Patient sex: F
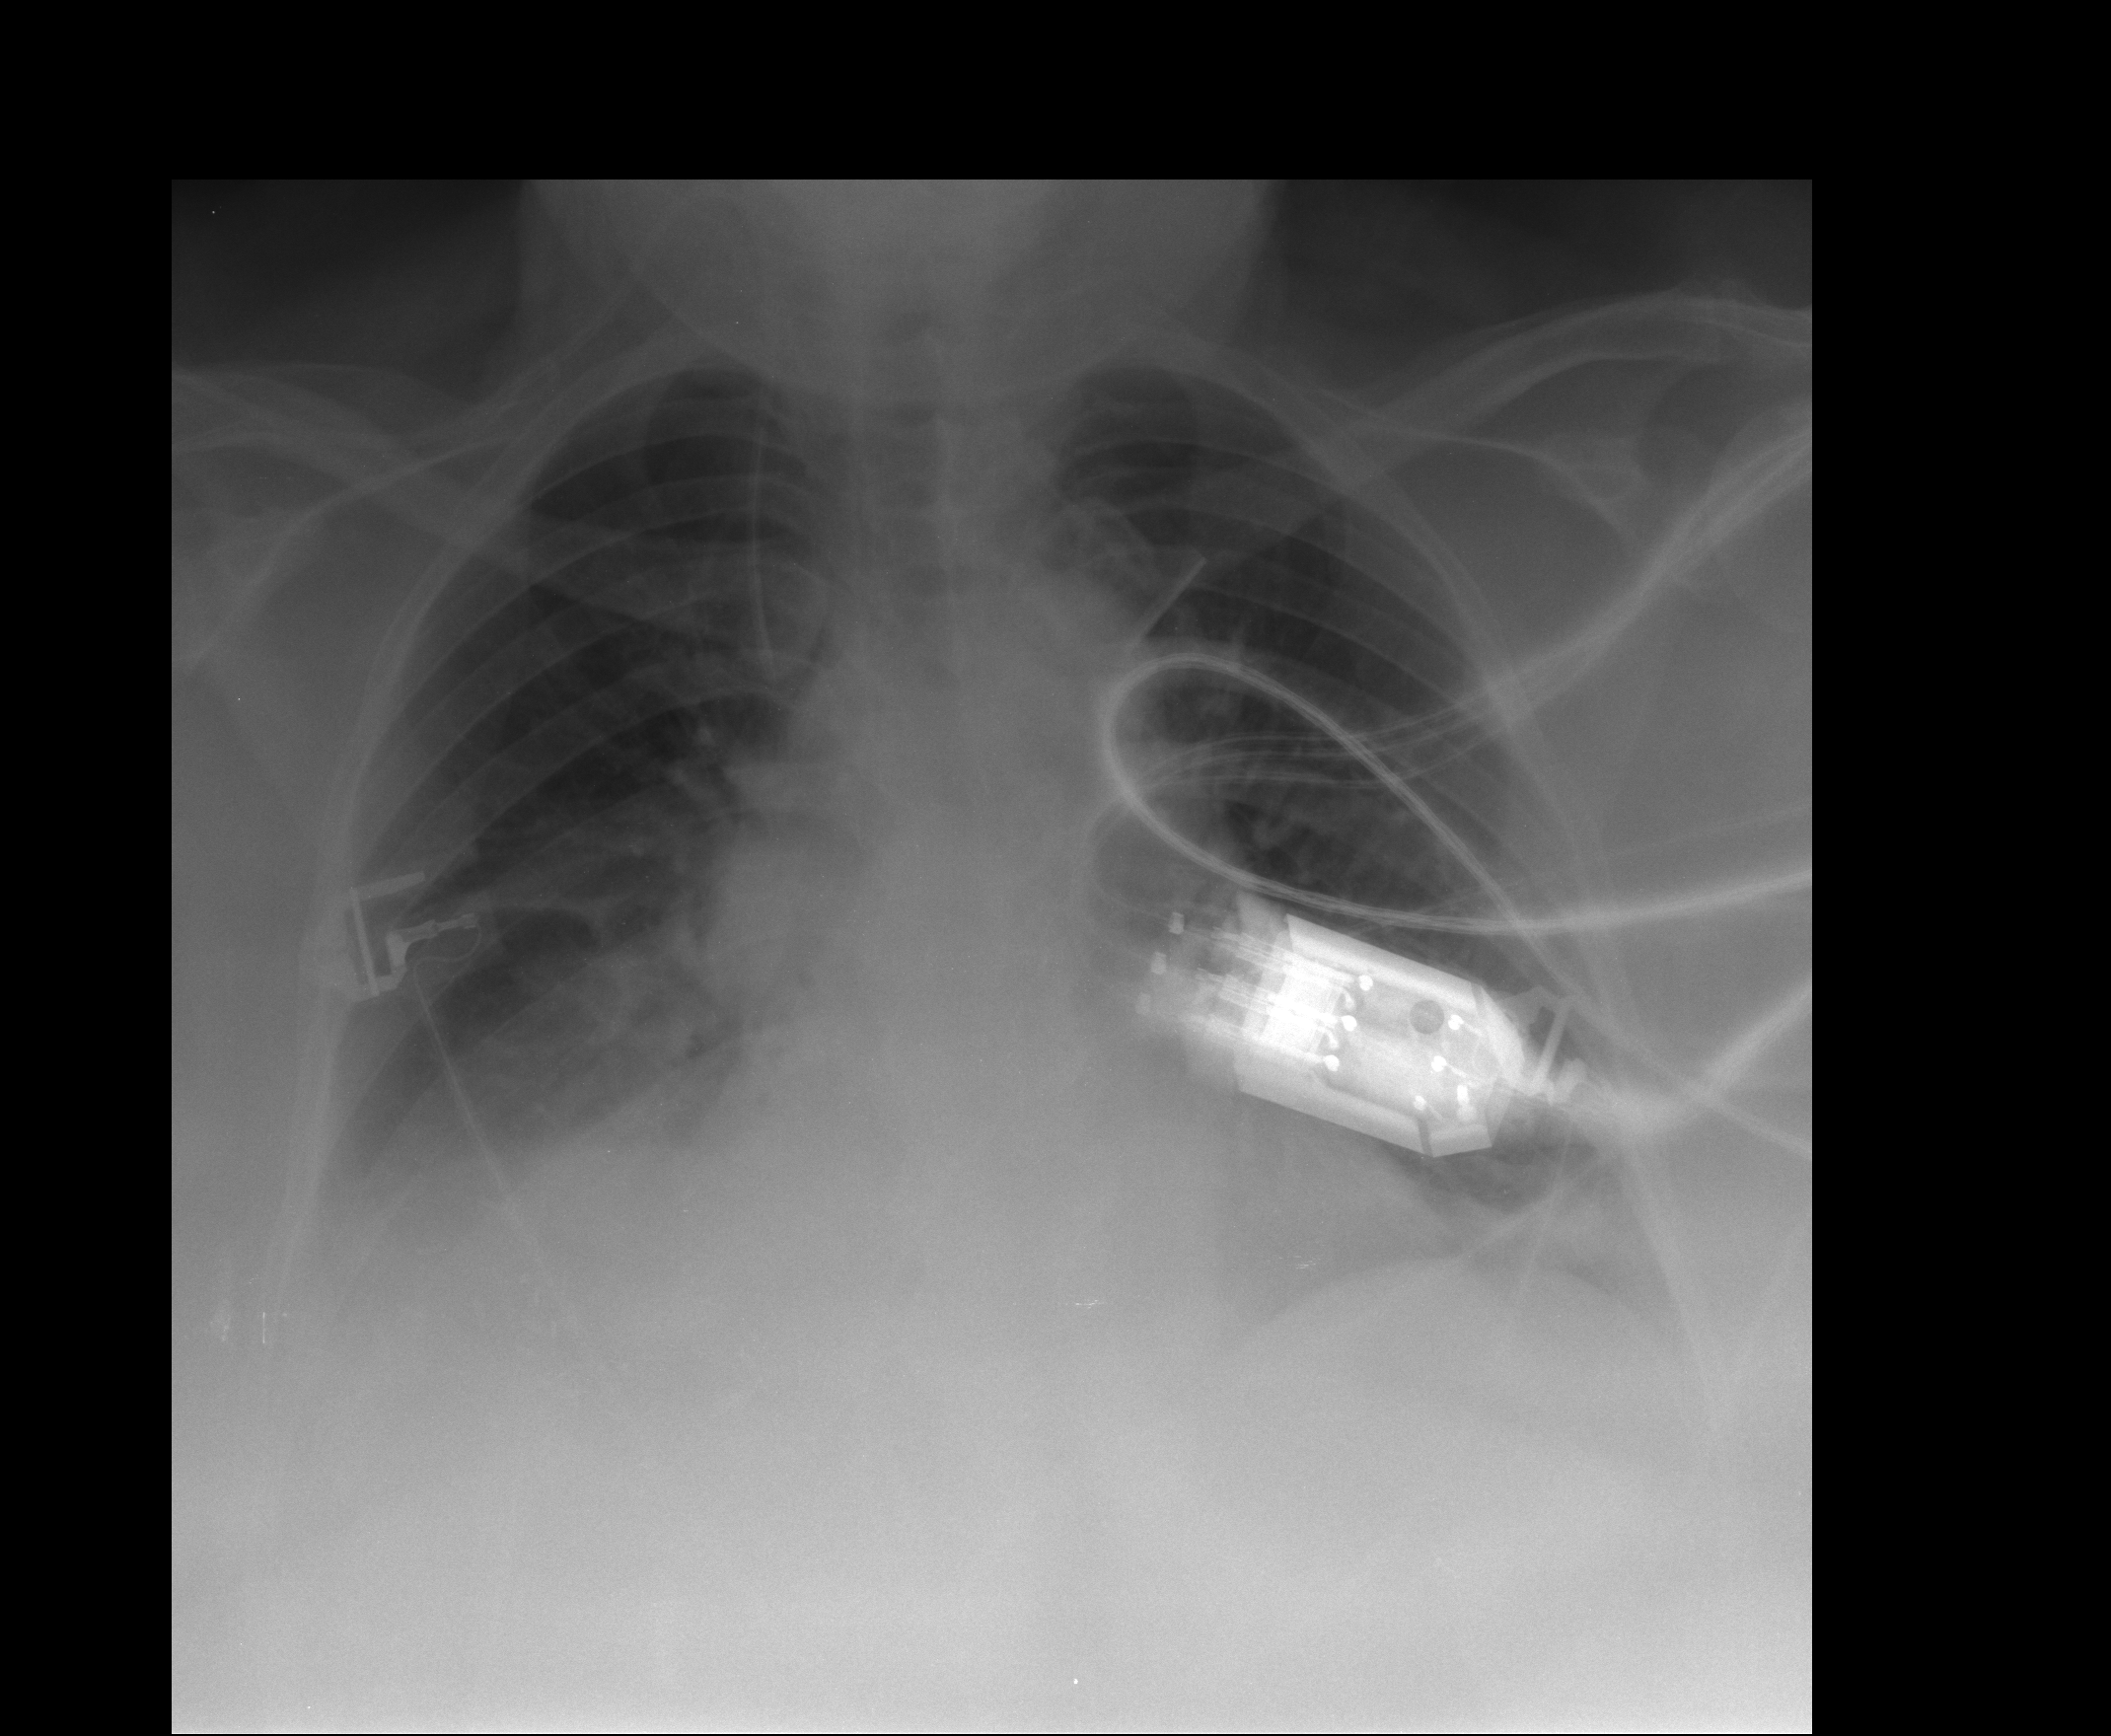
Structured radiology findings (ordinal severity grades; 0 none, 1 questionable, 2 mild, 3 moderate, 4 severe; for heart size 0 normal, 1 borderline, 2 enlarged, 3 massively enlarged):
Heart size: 0
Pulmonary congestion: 0
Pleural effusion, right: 2
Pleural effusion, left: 0
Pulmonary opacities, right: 0
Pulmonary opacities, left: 0
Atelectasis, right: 2
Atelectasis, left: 2